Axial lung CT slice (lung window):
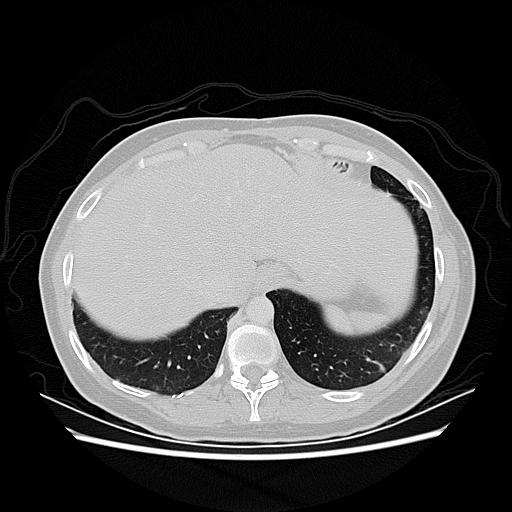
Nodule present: no